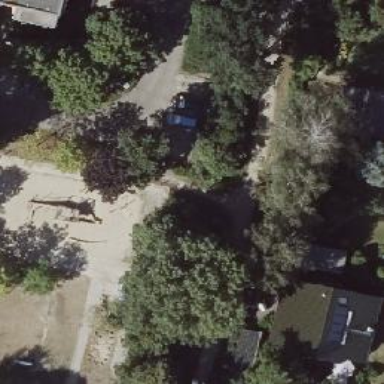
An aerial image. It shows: Compacted footway.